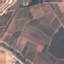
Land use / land cover: PermanentCrop